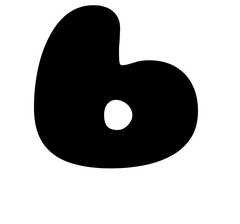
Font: Gluten_Black